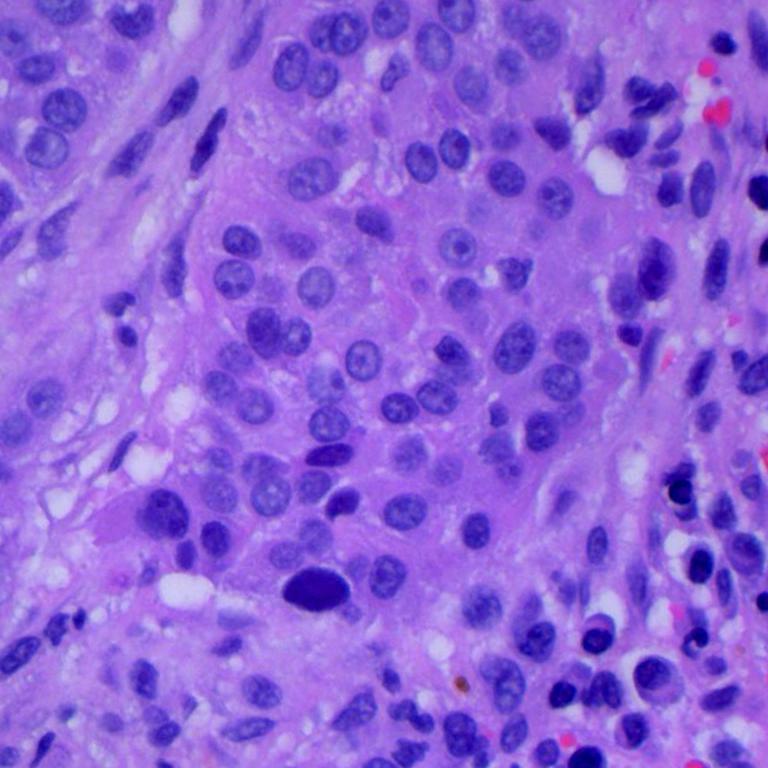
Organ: lung
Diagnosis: squamous carcinomas